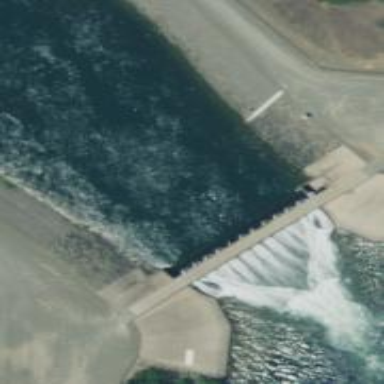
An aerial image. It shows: Dam along waterway.